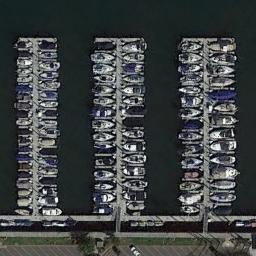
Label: harbor